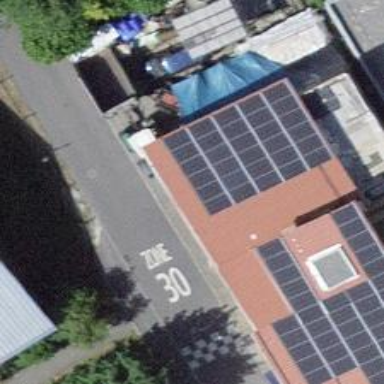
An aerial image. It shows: Solar power generator using photovoltaic method with solar photovoltaic panel types.